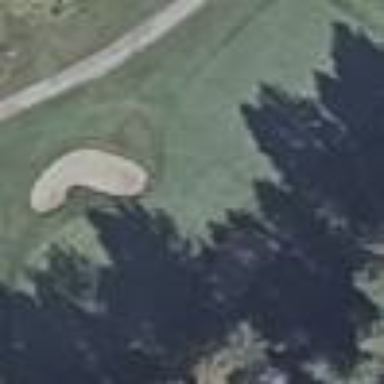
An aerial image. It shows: Golf fairway in the image.